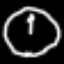
Label: clock